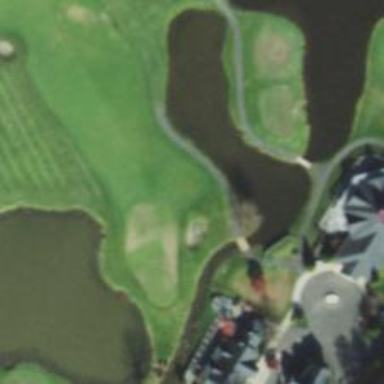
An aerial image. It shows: Path designated for golf carts.